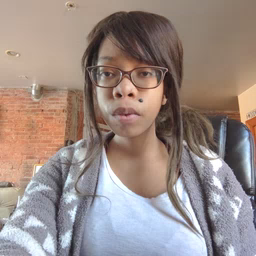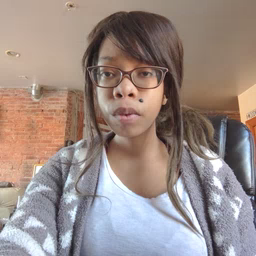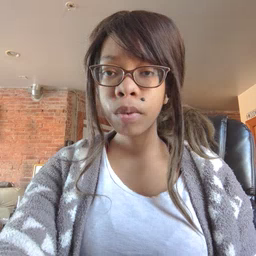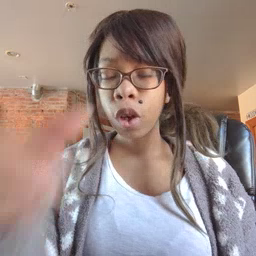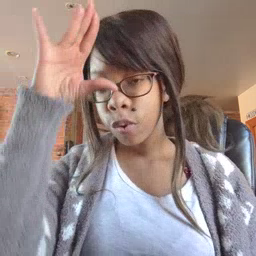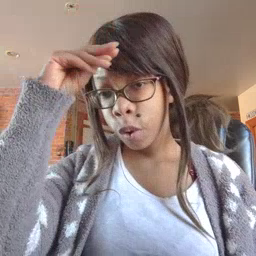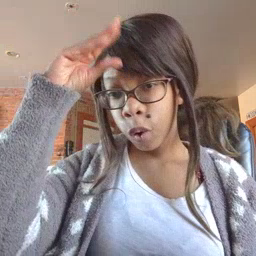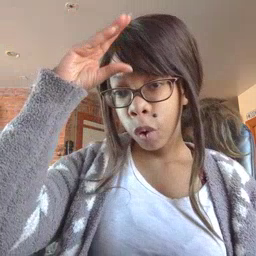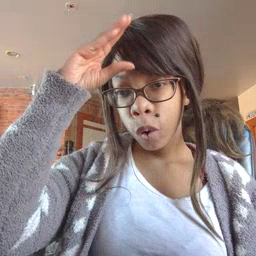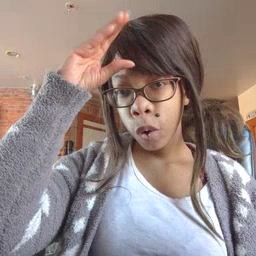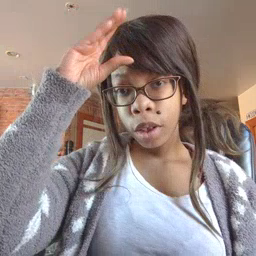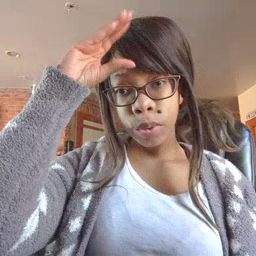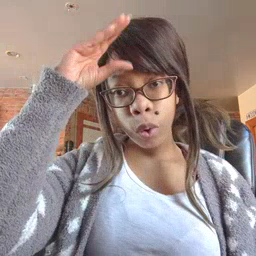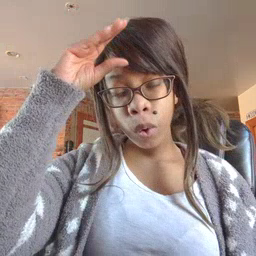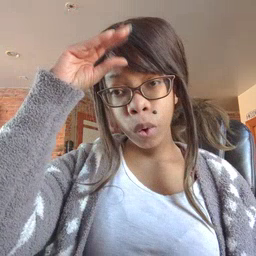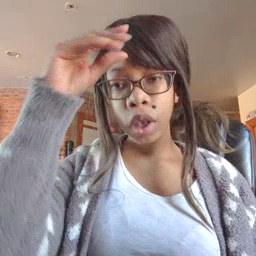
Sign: boy